Question: <URL>I'm trying to set up FacebookSDK in my react native app. when I build the project in Xcode I got an error,
> 'FBSDKCoreKit/FBSDKCoreKit.h' file not found
the solution for this is to add a path to "Framework Search Paths" but I can't find then in build setting -> search paths.
there is a way the add them to settings?
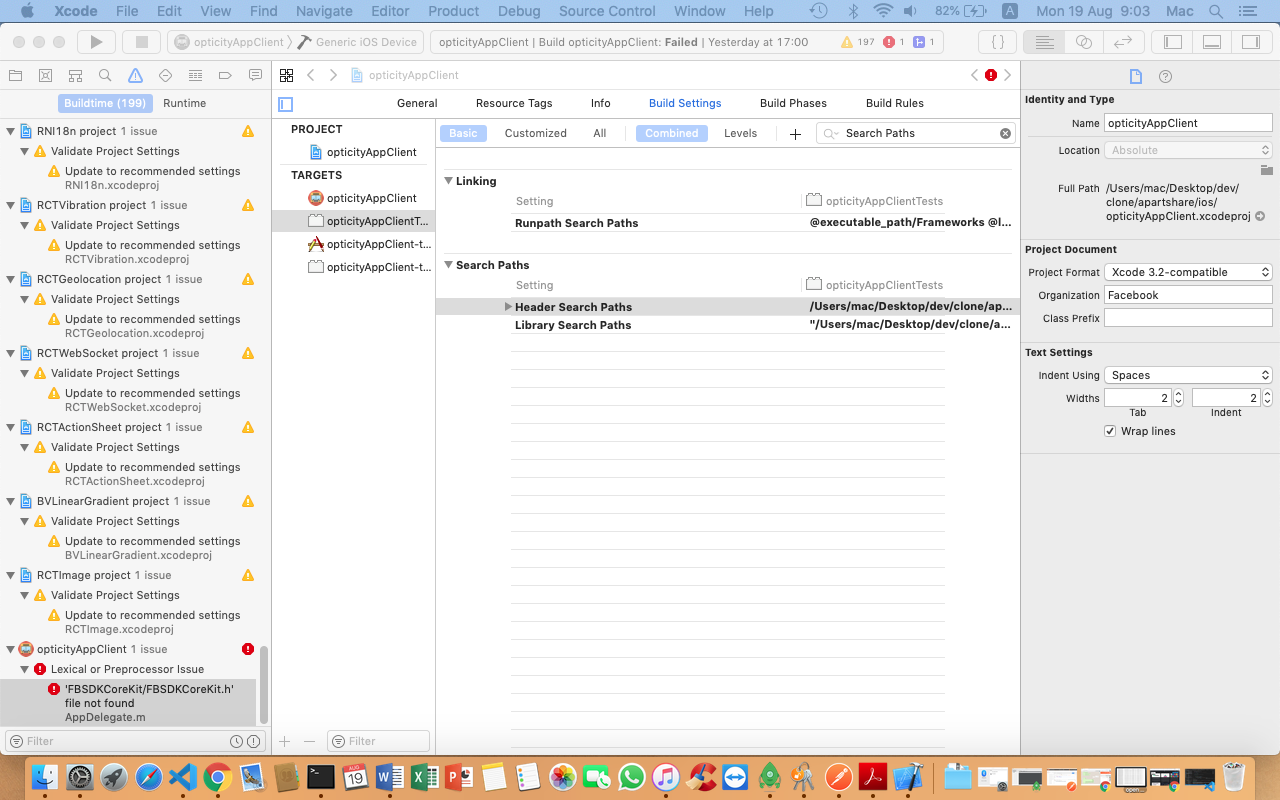
Answer: As seen in the screenshot you have selected target as opaccityappClientTests. Instead please select opactiyAppClient and you can see framework search path in build settings and also please select all instead of basic near to search field